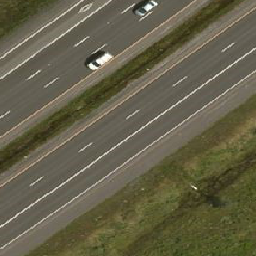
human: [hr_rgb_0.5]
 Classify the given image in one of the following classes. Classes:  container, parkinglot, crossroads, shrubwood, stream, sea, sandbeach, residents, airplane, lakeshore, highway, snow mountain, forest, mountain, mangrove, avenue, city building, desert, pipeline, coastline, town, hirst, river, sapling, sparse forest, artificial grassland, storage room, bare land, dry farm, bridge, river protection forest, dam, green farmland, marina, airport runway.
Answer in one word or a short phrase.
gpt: highway